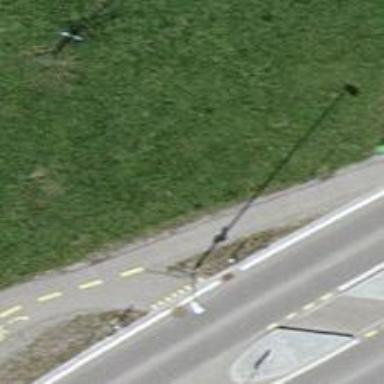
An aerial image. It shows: Asphalt cycleway.